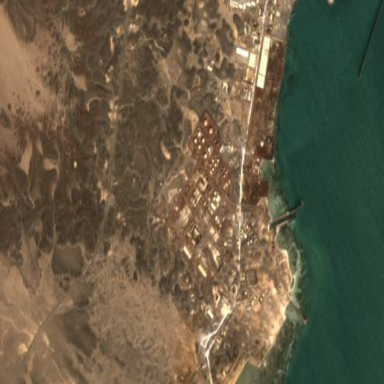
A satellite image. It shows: Industrial area with refinery.